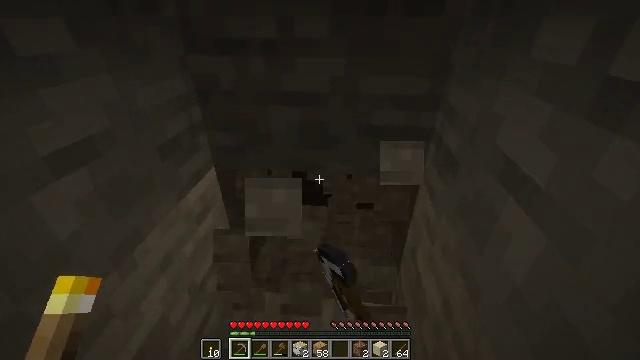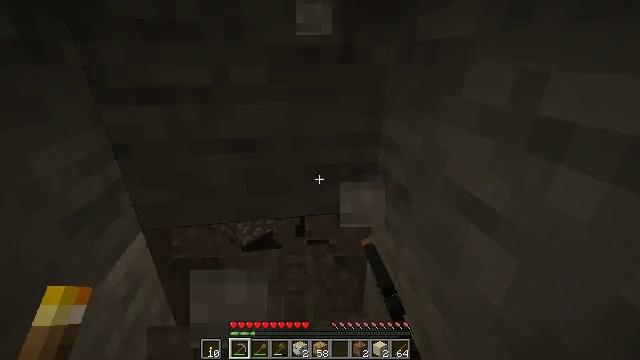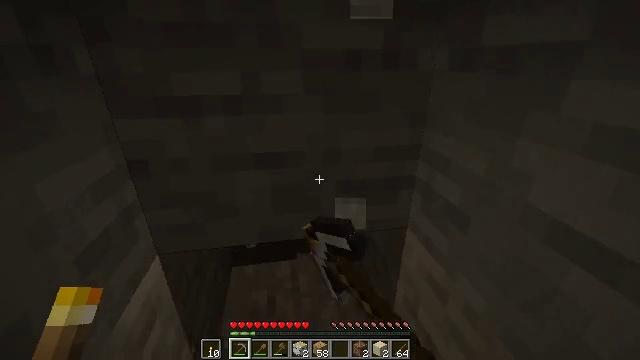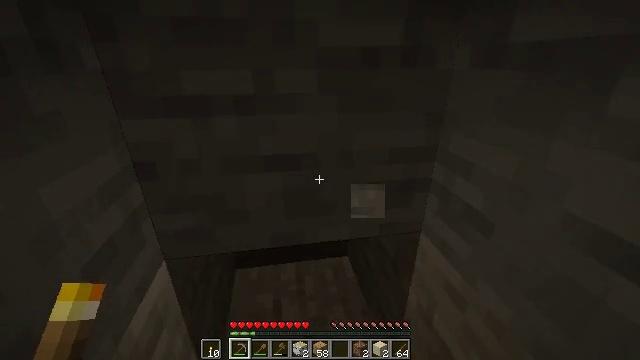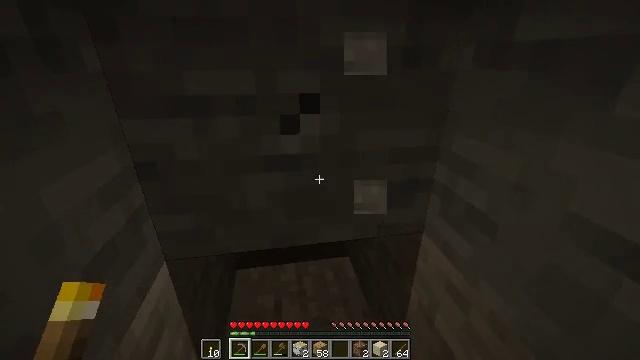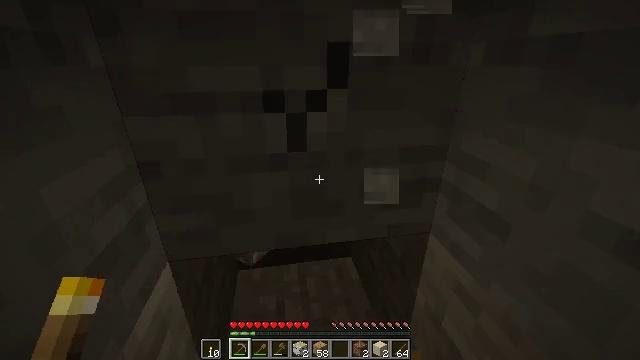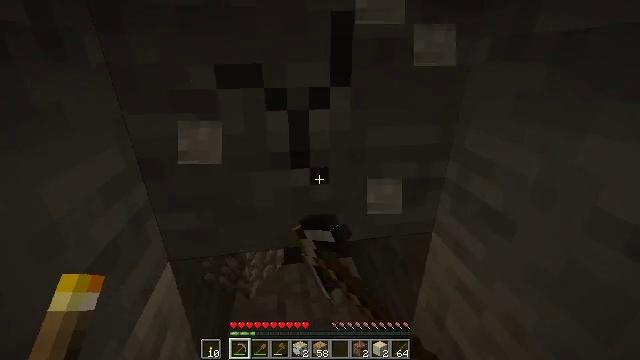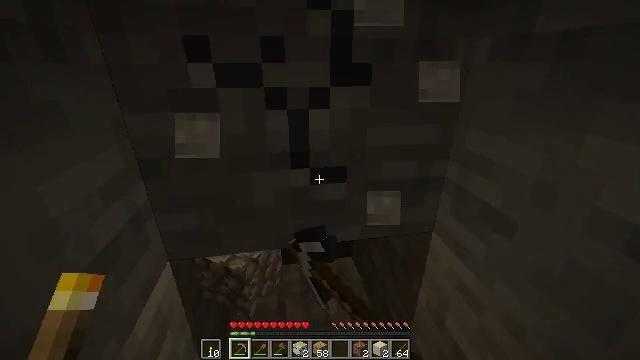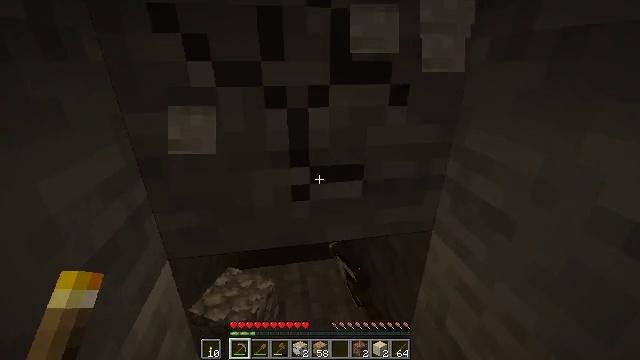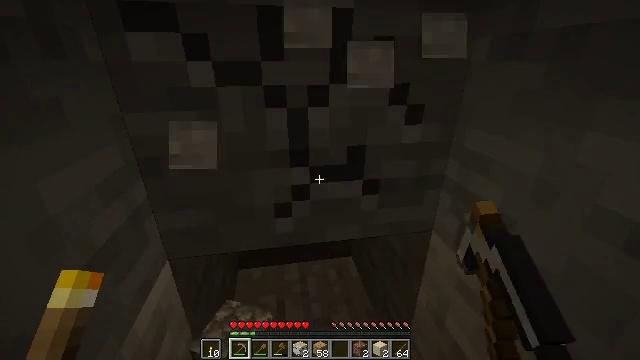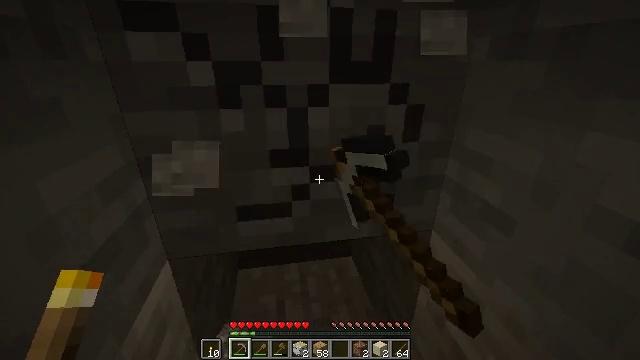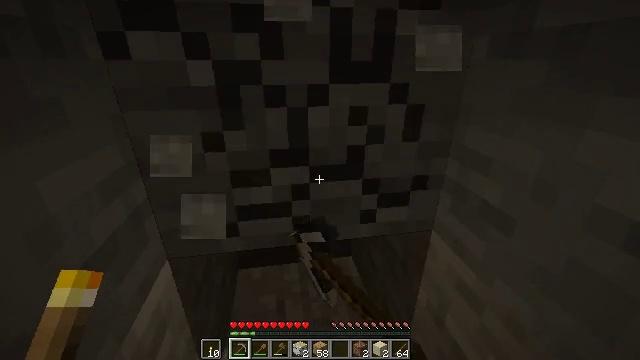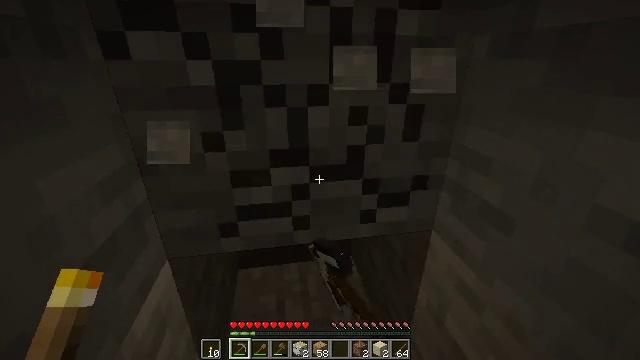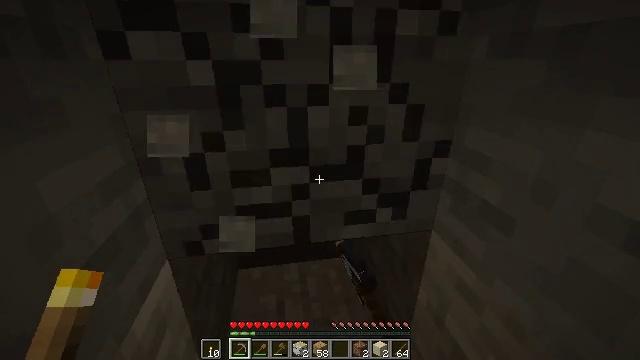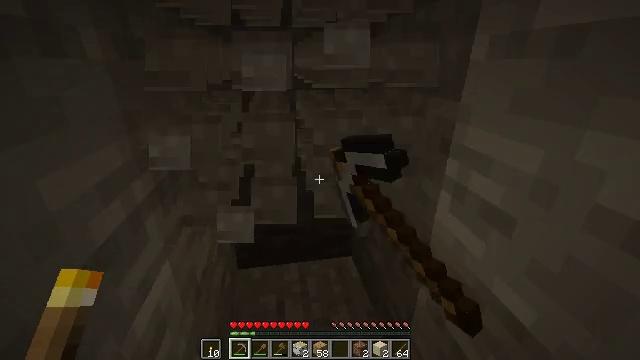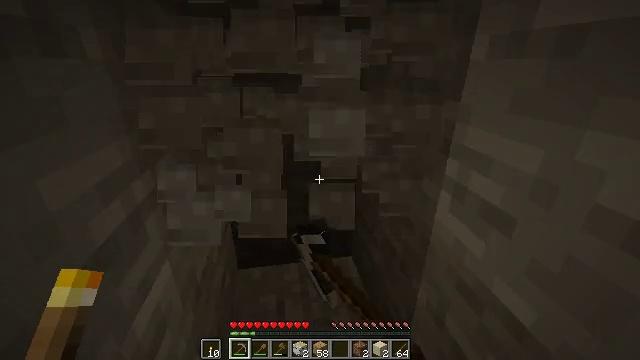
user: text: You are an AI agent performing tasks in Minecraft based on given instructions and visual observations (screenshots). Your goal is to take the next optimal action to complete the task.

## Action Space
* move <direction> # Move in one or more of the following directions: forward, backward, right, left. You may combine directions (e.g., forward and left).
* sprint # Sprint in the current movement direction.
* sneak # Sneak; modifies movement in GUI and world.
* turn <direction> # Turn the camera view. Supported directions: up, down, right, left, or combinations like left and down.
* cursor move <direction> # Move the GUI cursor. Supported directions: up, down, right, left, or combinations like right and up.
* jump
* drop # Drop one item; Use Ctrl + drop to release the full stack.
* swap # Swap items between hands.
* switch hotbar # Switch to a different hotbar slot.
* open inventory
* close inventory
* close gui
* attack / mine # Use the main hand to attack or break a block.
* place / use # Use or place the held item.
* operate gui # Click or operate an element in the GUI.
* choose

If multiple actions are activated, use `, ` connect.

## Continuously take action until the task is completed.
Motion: motion action
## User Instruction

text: Harvest stone in the caves.
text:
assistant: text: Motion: move forward and move left, turn right and up, attack / mine
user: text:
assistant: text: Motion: attack / mine
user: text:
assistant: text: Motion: attack / mine
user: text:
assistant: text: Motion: attack / mine
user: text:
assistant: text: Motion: attack / mine
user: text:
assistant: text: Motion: attack / mine
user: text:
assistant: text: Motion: attack / mine
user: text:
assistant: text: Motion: attack / mine
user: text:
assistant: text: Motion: attack / mine
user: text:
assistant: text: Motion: attack / mine
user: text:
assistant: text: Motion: attack / mine
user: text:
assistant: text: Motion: attack / mine
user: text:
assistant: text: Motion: attack / mine
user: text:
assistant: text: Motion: attack / mine
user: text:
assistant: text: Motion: attack / mine
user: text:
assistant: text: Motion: attack / mine
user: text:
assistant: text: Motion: attack / mine
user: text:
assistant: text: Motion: move forward and move right, attack / mine
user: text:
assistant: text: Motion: move forward and move right, turn left, attack / mine
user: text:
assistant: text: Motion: move forward and move right, turn left and down, attack / mine
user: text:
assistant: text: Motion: turn left and down, attack / mine
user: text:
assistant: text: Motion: turn left, attack / mine
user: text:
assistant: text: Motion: attack / mine
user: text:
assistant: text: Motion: turn down, attack / mine
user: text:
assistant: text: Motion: attack / mine
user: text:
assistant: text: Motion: attack / mine
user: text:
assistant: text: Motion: attack / mine
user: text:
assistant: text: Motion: attack / mine
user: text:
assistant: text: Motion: attack / mine
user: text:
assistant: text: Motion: turn left and down, attack / mine